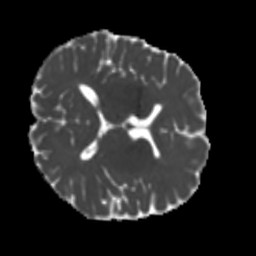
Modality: MD
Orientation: axial
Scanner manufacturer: siemens
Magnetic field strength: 3 T
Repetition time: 4 s
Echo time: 0.0594 s